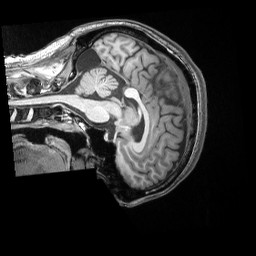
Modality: T1w
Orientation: sagittal
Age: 37
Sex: male
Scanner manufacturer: siemens
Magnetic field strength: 3 T
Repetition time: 2 s
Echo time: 0.00339 s